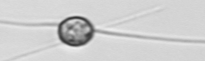
Label: Chaetoceros_danicus